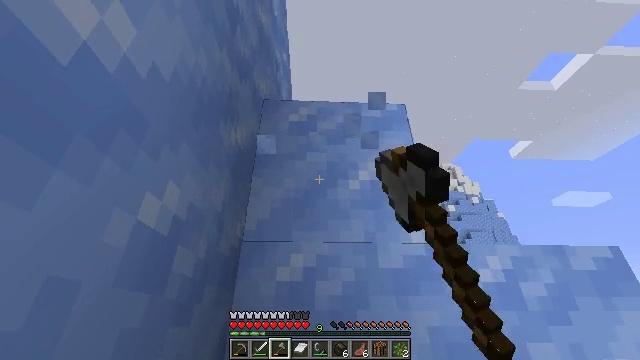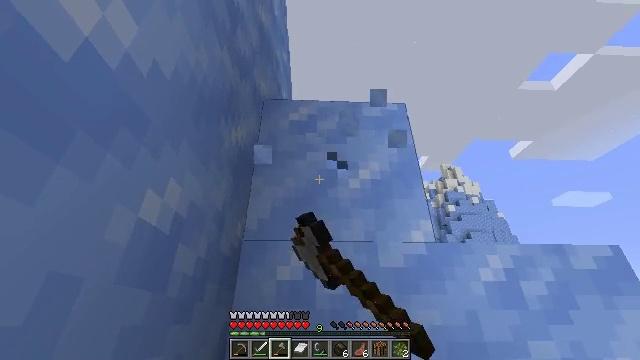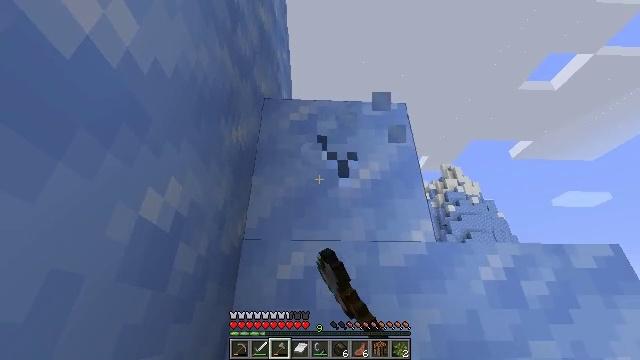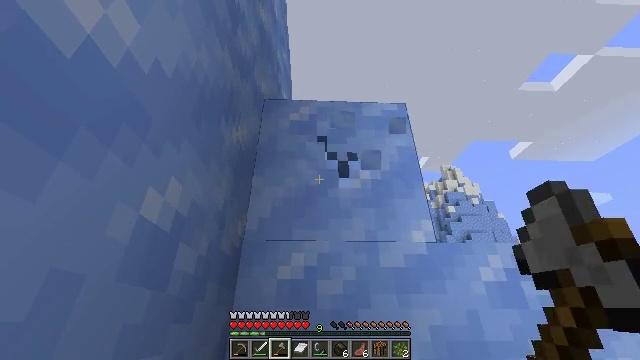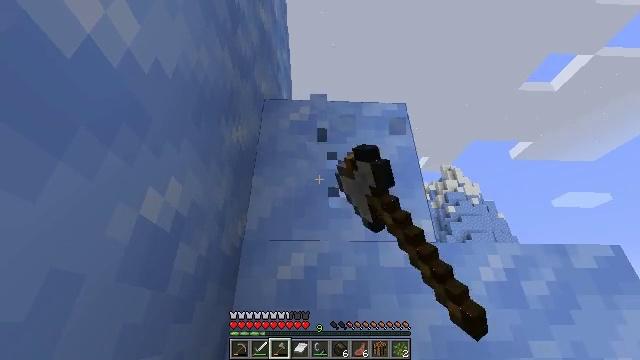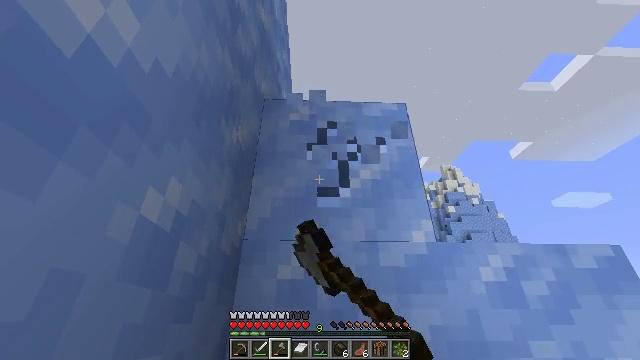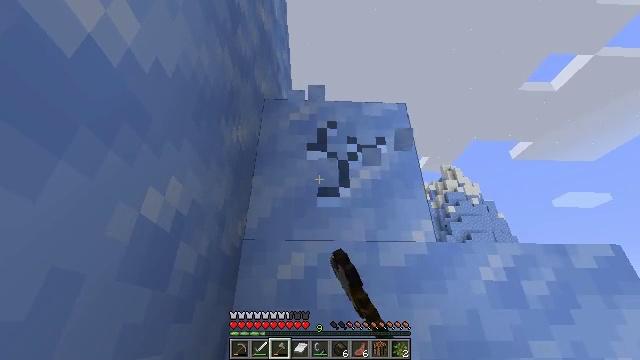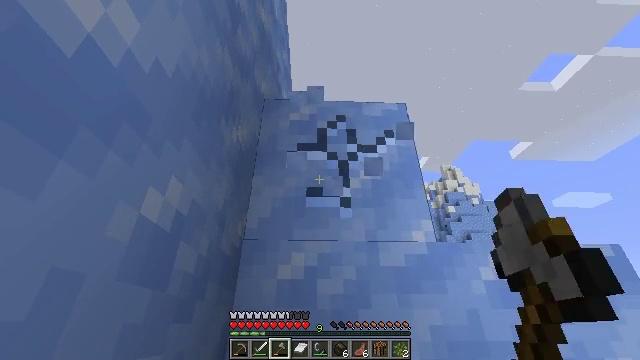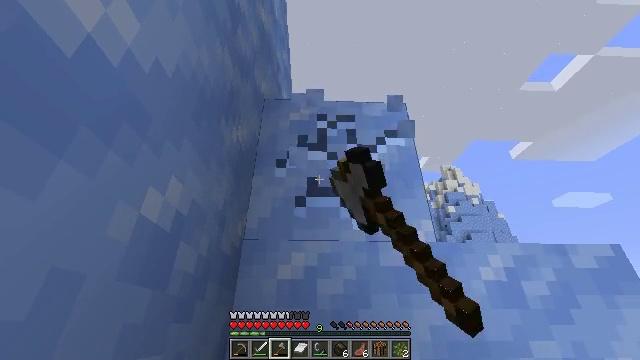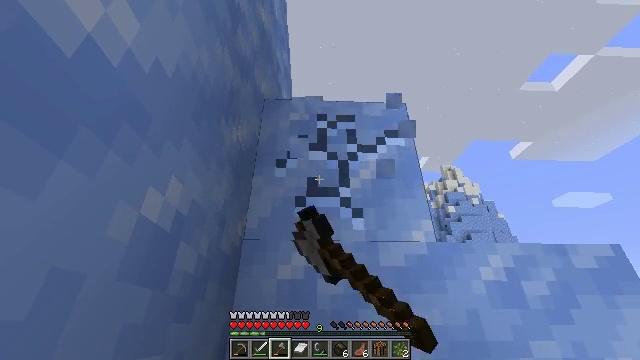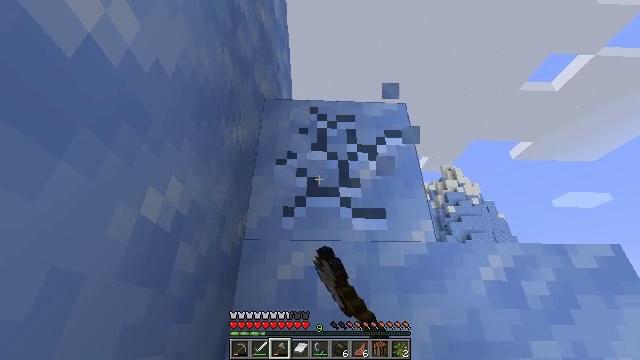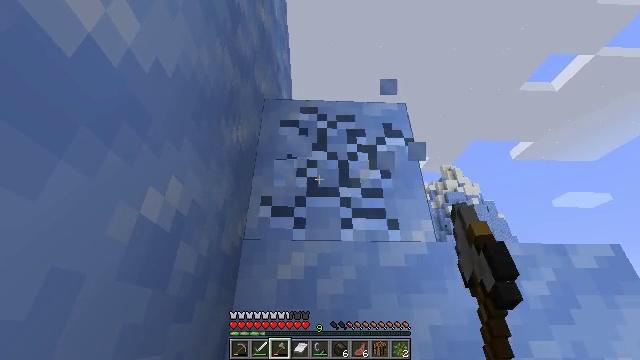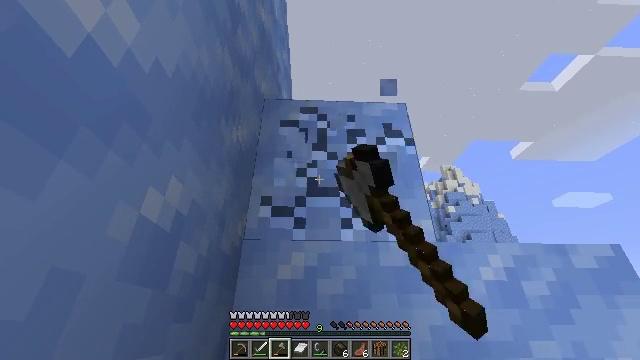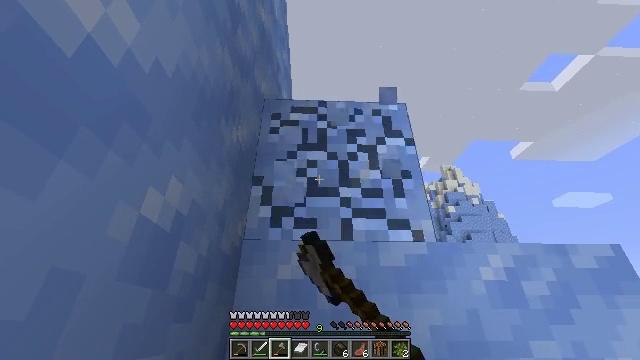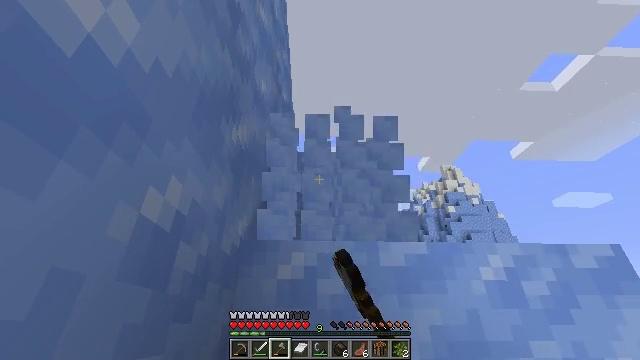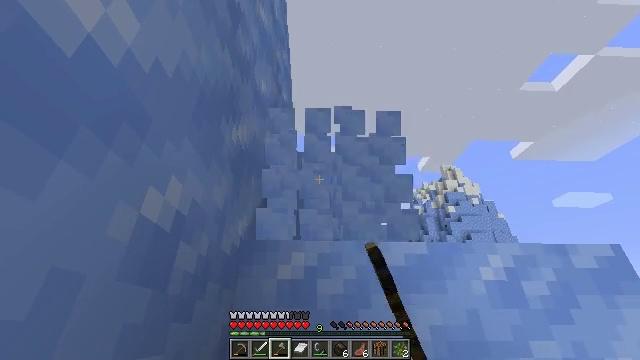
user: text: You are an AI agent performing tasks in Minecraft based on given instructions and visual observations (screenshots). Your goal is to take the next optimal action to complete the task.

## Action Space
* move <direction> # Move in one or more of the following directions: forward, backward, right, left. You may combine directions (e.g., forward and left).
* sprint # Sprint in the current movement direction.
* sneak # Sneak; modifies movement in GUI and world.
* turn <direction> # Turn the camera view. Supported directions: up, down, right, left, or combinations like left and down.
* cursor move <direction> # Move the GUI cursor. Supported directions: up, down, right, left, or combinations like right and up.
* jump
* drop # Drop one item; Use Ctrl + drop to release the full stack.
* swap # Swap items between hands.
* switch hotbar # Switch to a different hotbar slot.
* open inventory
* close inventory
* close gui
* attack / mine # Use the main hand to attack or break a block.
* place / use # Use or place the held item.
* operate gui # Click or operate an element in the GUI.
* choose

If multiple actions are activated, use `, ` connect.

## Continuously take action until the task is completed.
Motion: motion action
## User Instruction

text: Gather packed ice blocks.
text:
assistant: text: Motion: attack / mine
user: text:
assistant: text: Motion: attack / mine
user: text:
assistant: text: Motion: attack / mine
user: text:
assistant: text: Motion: attack / mine
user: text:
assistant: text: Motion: attack / mine
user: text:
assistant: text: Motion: attack / mine
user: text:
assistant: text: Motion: attack / mine
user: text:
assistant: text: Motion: attack / mine
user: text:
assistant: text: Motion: attack / mine
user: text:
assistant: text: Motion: attack / mine
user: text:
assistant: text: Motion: attack / mine
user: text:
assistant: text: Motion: attack / mine
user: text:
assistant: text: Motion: attack / mine
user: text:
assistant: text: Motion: attack / mine
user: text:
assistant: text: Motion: attack / mine
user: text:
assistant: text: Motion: attack / mine
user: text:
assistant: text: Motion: attack / mine
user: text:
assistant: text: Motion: attack / mine
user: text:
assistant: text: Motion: attack / mine
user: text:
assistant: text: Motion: move forward
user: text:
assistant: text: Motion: move forward, turn down, jump
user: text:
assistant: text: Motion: move forward, turn down, jump
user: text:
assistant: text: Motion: move forward, turn left and down, jump
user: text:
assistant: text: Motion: move forward, turn down, jump
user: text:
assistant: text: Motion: move forward
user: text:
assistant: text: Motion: move forward, turn down
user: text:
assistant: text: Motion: move forward, turn down
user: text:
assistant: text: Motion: move forward
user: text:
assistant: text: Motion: move forward
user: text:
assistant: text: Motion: move forward, turn down